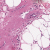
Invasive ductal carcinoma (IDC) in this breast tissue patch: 0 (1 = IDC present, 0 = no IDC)